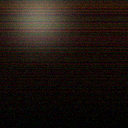
Screen state: off